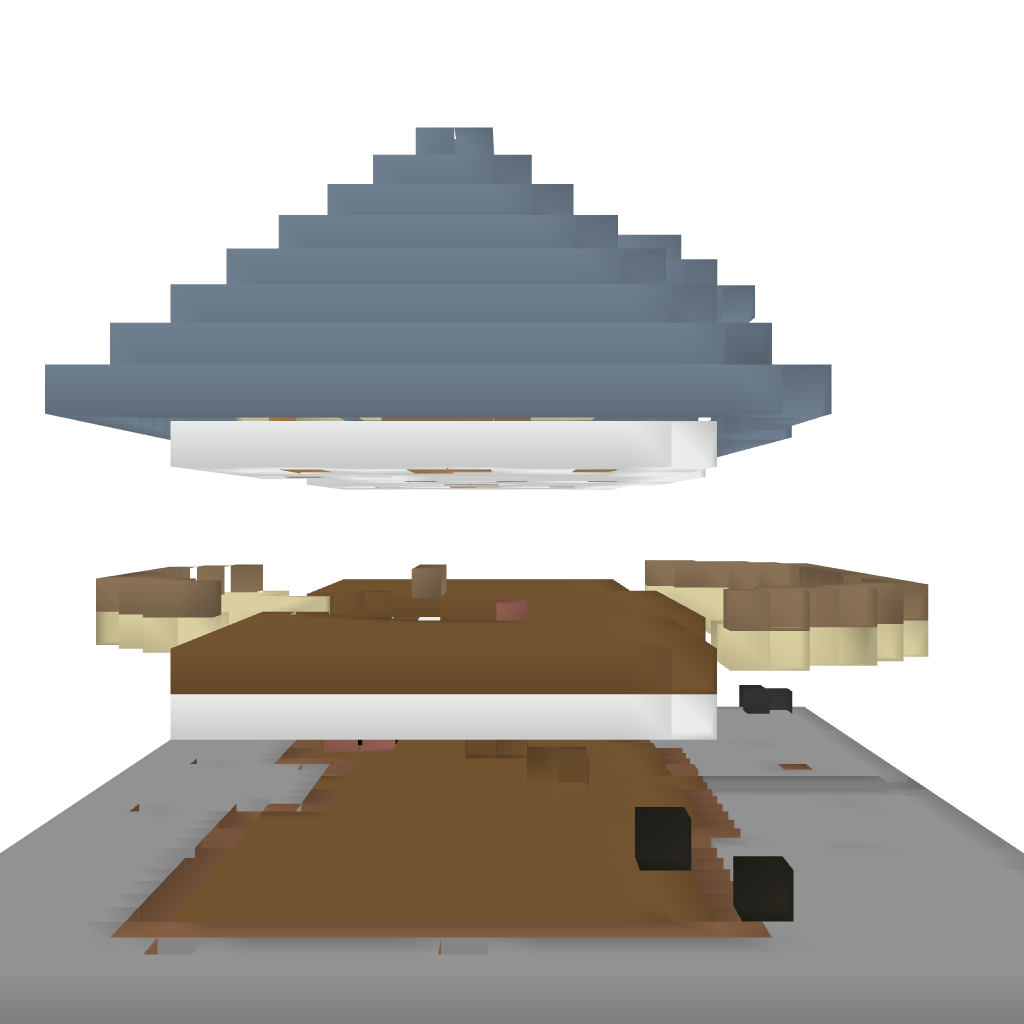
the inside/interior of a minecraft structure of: Lewis's House